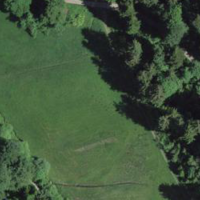
EUNIS habitat code: 24
Species observed at this site:
Lathyrus pratensis